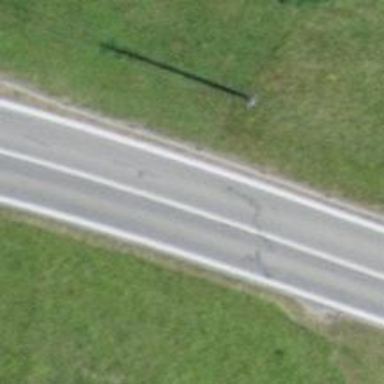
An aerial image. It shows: Tertiary road with asphalt surface and lane markings present.